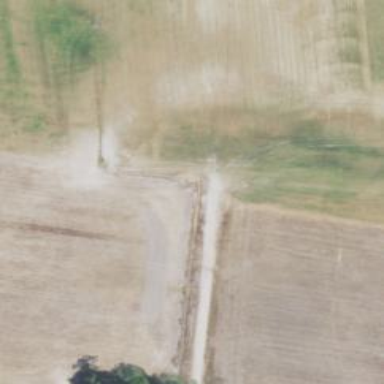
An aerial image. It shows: Farm service road.